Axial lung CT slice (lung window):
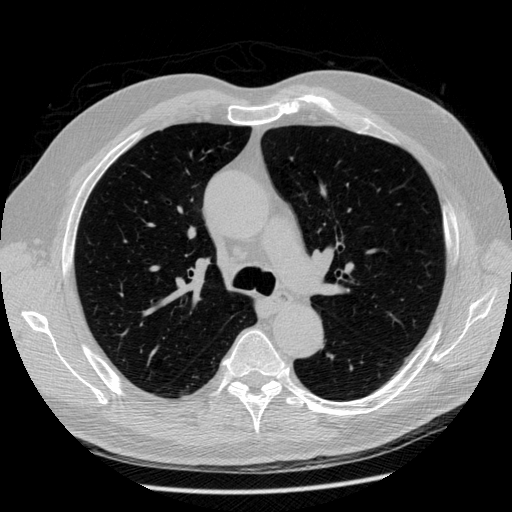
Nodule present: no